Interaction volume radius: 10 \u00c5
Interaction volume height: 30 \u00c5
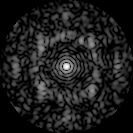
Disorder parameter: 0.6727